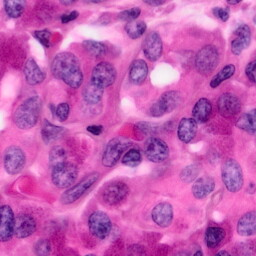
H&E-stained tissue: Pancreatic